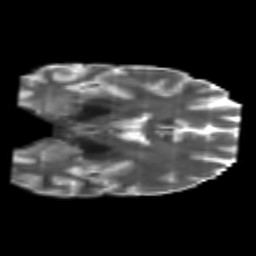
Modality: T2w
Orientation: coronal
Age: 33
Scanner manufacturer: philips
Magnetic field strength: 3 T
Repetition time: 8.595 s
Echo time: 0.1273 s